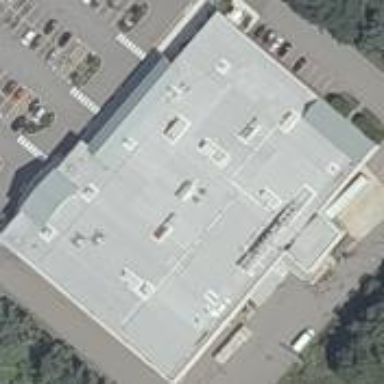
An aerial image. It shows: Supermarket building.